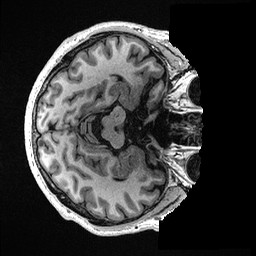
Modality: T1w
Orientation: axial
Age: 71
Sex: male
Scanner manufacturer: ge
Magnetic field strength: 3 T
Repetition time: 0.006952 s
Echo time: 0.00292 s